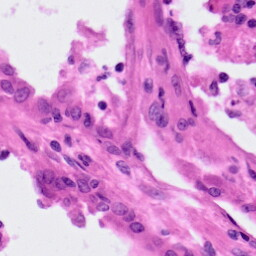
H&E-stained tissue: Lung